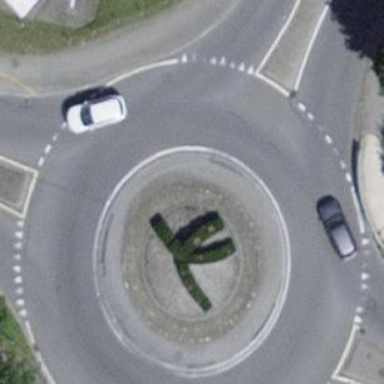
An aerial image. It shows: Asphalt road that is secondary route leading to roundabout.